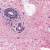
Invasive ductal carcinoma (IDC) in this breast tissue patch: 0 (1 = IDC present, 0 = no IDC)